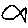
Label: fish